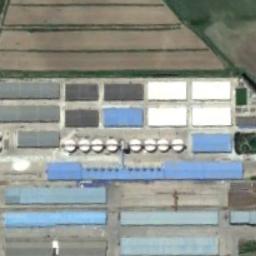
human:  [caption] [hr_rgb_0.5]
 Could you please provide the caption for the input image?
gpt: The industrial area with some neatly arranged workshops of different colors is next to a farmland .

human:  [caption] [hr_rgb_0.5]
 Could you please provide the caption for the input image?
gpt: There are many houses of different shapes and sizes in the industrial zone .

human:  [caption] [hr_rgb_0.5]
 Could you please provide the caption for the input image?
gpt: Only a few buildings in industrial areas have red roofs .

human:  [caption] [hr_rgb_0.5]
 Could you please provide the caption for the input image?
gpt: In an industrial area, There are neatly planned factories and roads, Some metal cans, And fields beside the factory area .

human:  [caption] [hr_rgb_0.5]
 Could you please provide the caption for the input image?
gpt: There are many rectangle buildings arranged neatly on the industrial area .